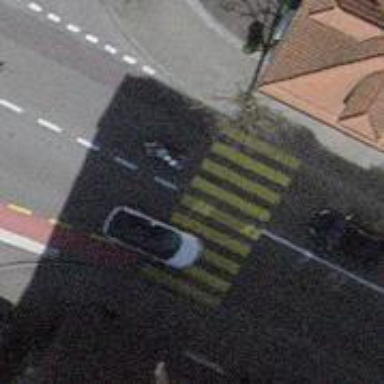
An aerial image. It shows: Marked road crossing.